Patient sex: M
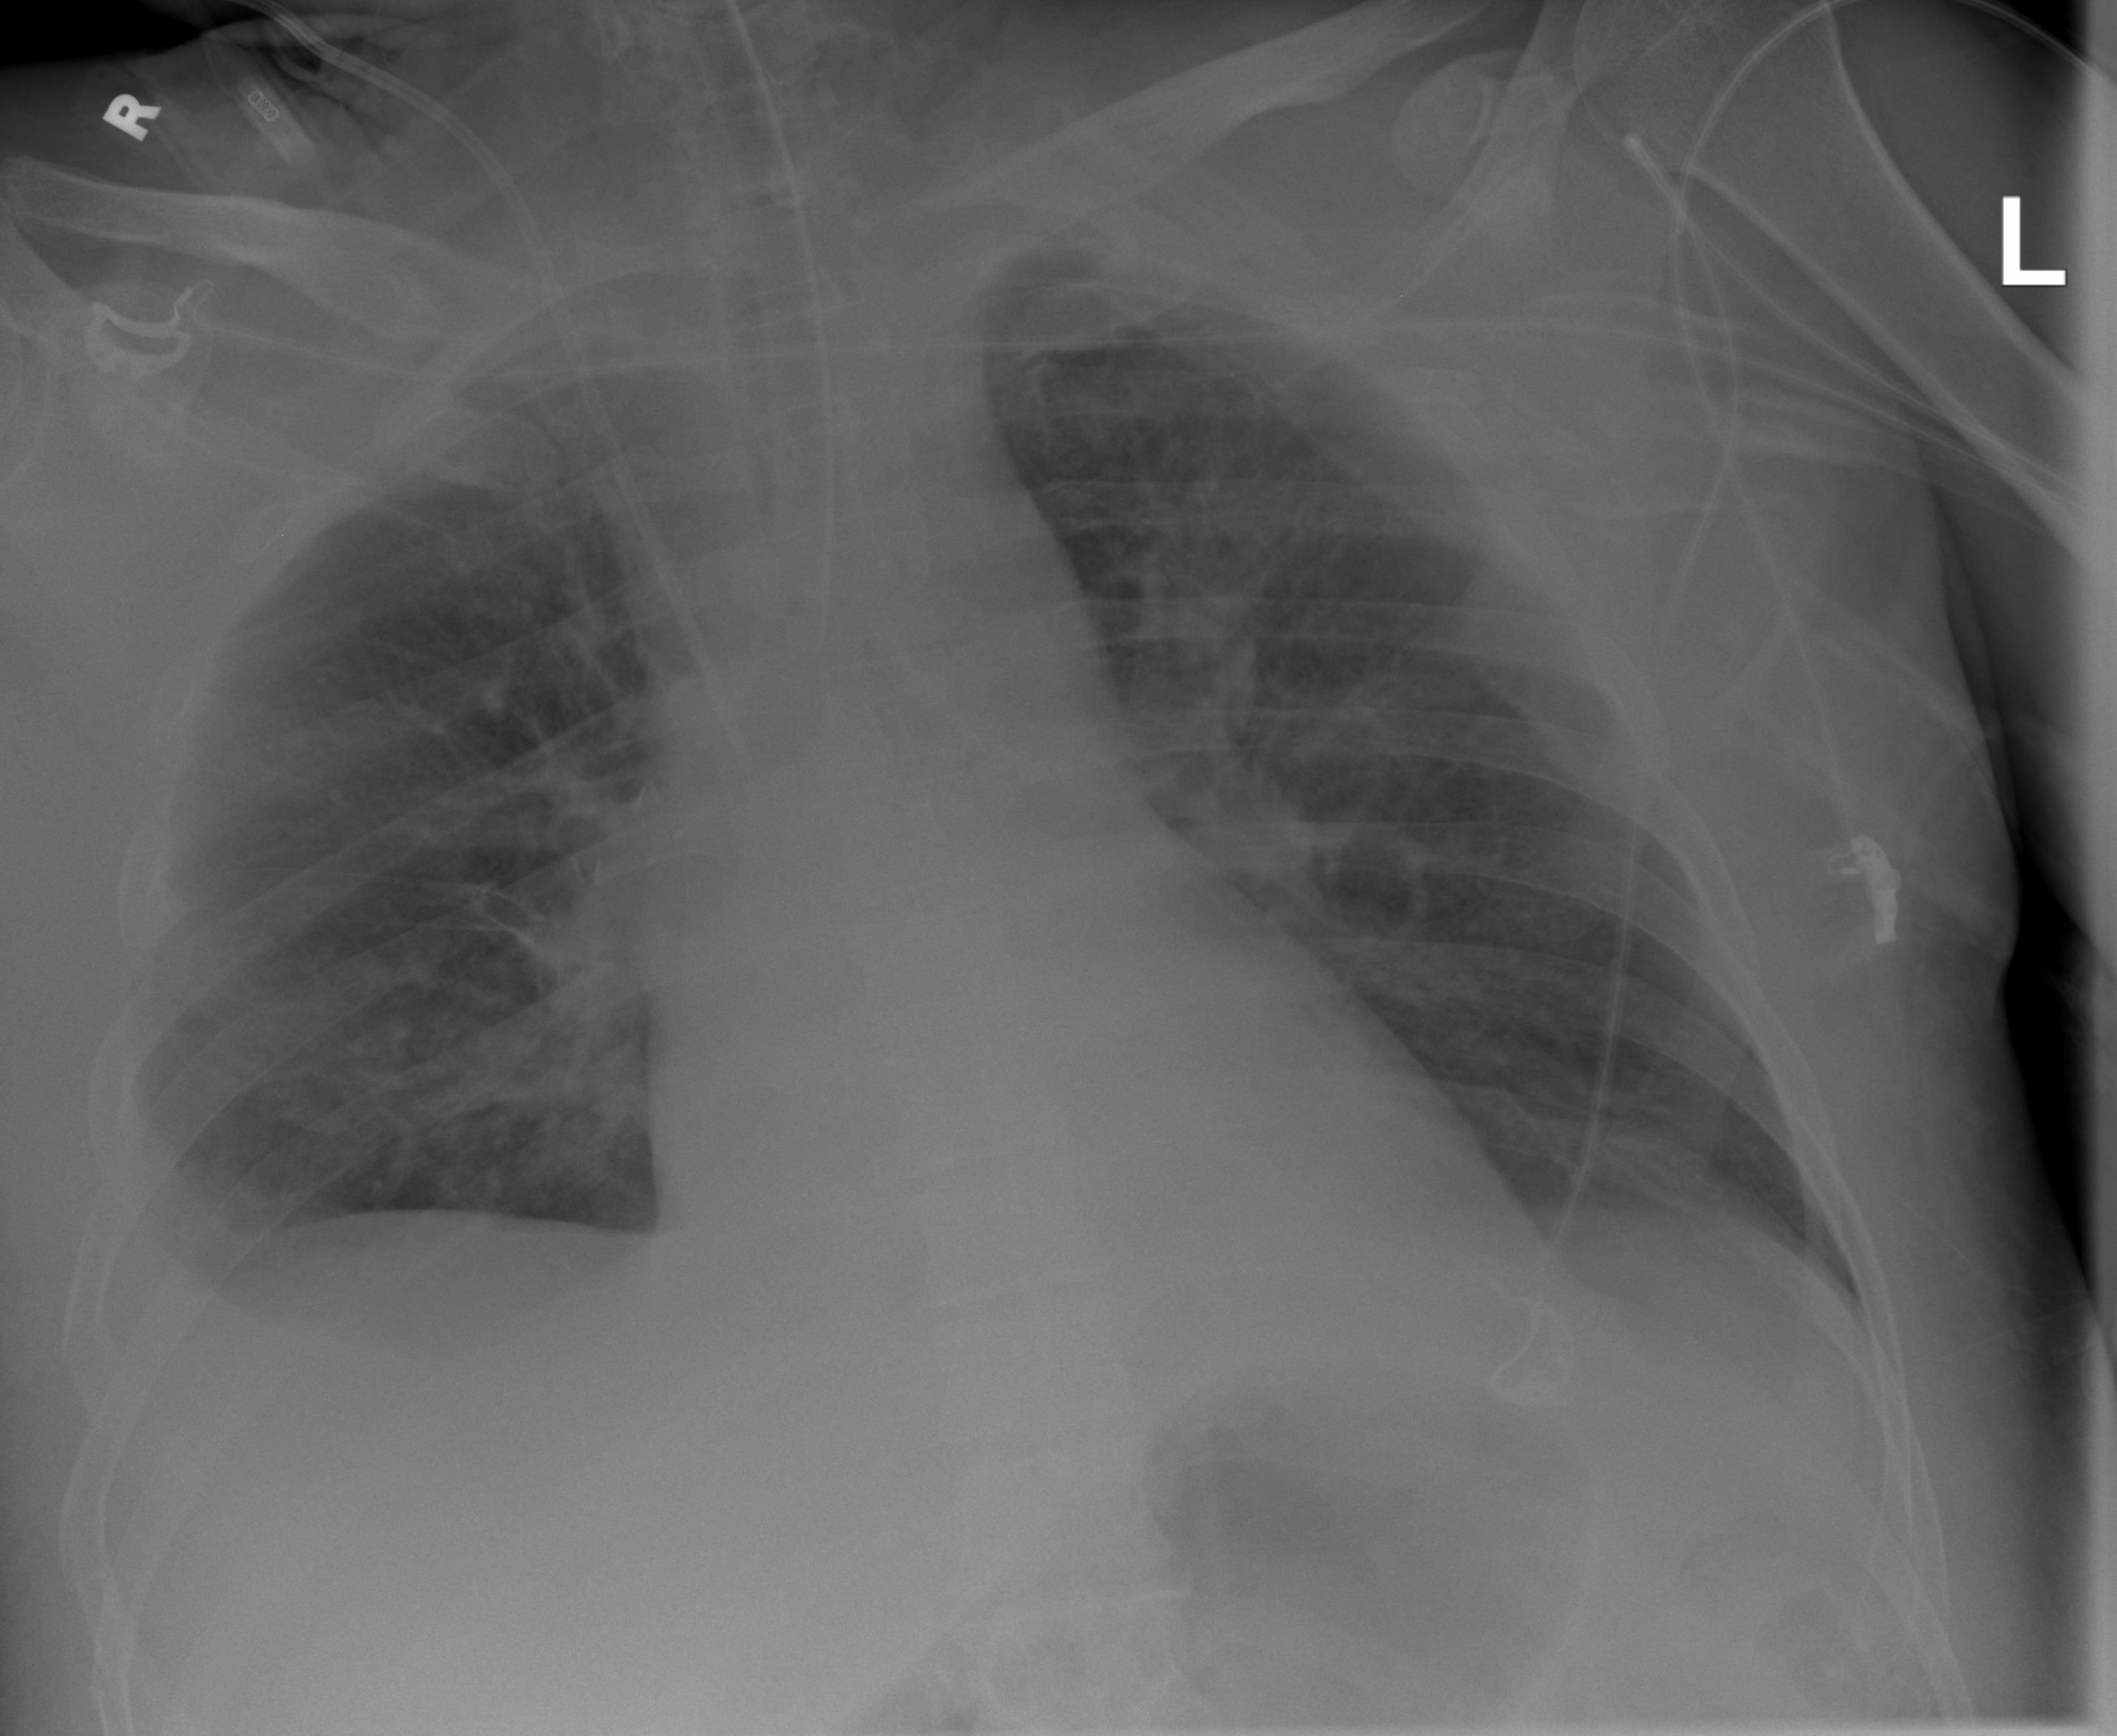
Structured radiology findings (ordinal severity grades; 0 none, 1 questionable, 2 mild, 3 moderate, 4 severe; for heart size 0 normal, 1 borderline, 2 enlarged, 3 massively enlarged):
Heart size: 0
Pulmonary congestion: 1
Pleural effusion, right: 2
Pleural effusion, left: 0
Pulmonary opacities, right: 2
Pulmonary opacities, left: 2
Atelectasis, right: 2
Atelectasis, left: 2